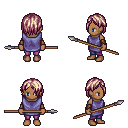
a pixel art fantasy rpg character, female body template, human, dark skin, chain tabard jacket, magenta pants, white blonde bangs hairstyle, leather bracers, spear, four views (front, back, left, right), 2x2 character sprite sheet, small pixel art, hard edges, no anti-aliasing